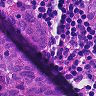
Metastatic tissue present: yes